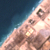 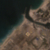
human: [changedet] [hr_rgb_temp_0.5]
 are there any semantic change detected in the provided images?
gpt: The mouth of a river appeared along the coast.